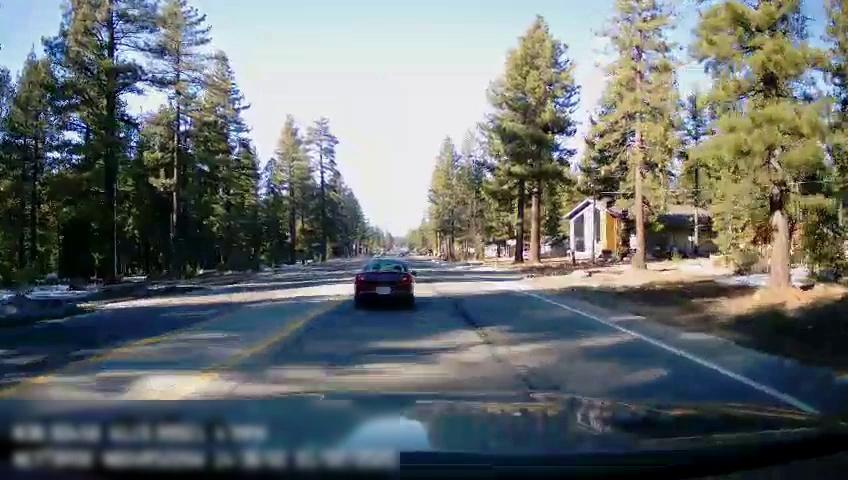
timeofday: Day
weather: Sunny
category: Drivable Space
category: Vehicles | Car
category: Lanes | Opposite Lane
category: Lanes | Current Lane
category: Lanes | Current Lane